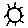
Label: sun